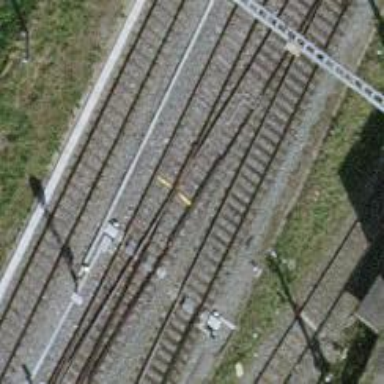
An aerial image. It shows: Railway switch.